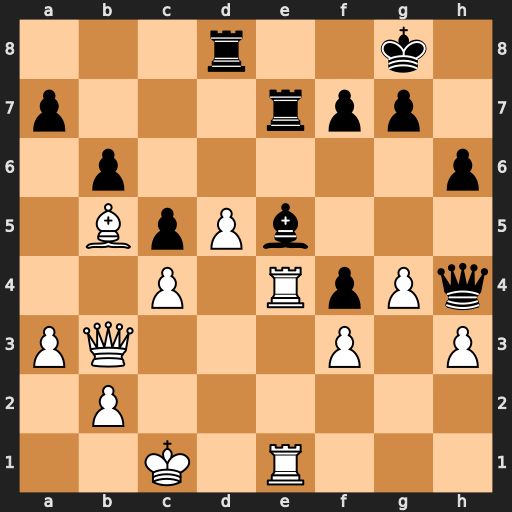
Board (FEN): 3r2k1/p3rpp1/1p5p/1BpPb3/2P1RpPq/PQ3P1P/1P6/2K1R3
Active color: w
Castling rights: -
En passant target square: -
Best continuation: Rxe5 Qxe1+ Rxe1